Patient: sex M, age 35
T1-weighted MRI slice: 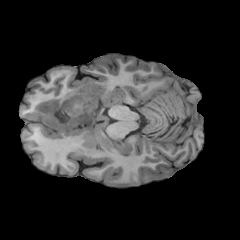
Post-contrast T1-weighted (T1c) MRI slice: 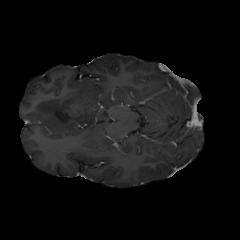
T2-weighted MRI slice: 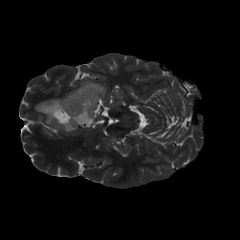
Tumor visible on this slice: yes
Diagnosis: Astrocytoma, IDH-mutant
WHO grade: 3